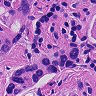
Metastatic tissue present: yes